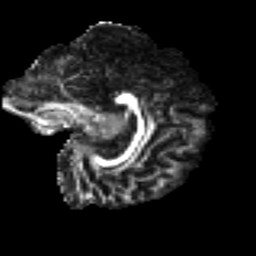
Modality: FA
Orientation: sagittal
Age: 35
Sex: male
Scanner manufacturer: ge
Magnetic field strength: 3 T
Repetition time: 7.8 s
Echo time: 0.0606 s